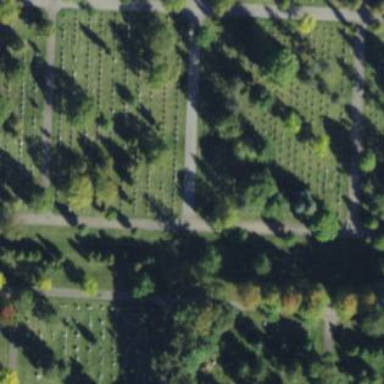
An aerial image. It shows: Historic memorial located in graveyard.